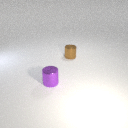
small brown metal cylinder to the right of small purple metal cylinder